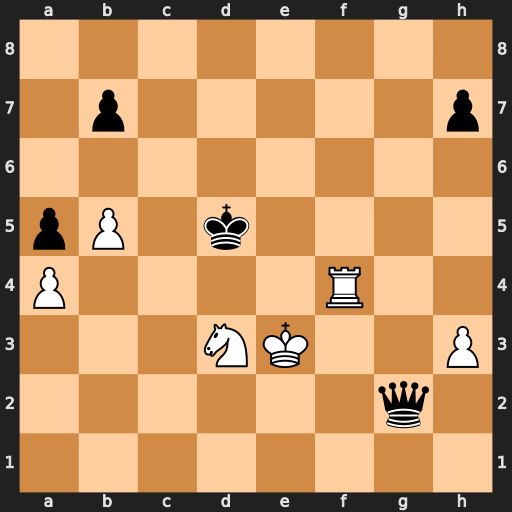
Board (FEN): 8/1p5p/8/pP1k4/P4R2/3NK2P/6q1/8
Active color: w
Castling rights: -
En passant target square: -
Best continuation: Rd4+ Ke6 Nf4+ Ke5 Nxg2